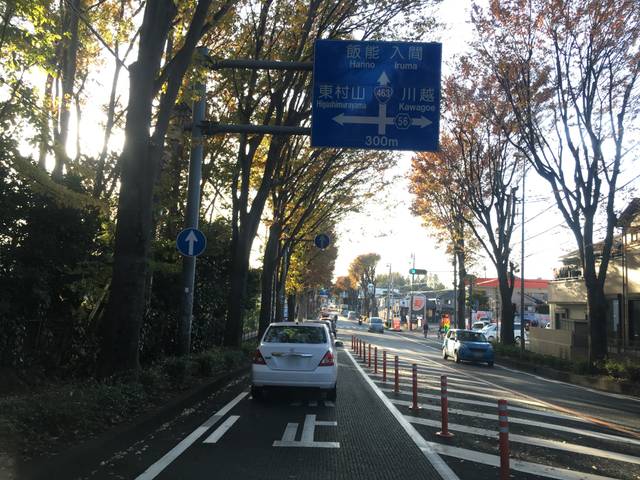
Region: Japan
Coordinates: 35.797, 139.484